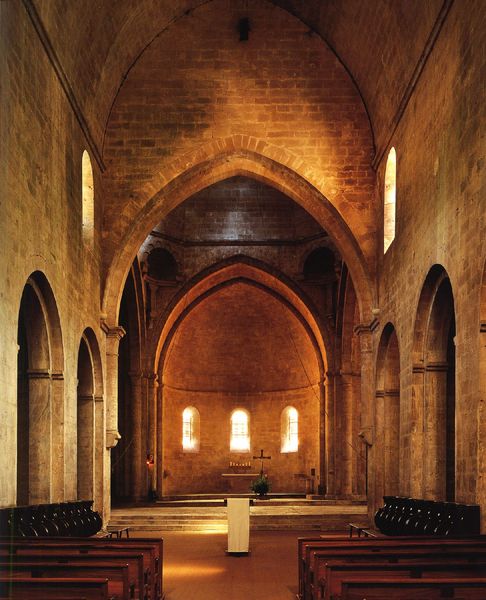
Titel: Zisterzienserabtei Sénanque
Standort: Gordes, Abtei von Sénanques (EU - F - Provence - Alpes - Côte-d’Azur)
Schlagwörter: gott, braun, fenster, licht, pfeiler, raum, säule, säulen, architektur, stein, innenraum, kirche, ruhe, bogen, mauer, rundbogen, stille, gestühl, foto, fotografie, photographie, bögen, harmonie, gewölbe, kreuz, mauerwerk, beten, gebet, altar, arkaden, bänke, hauptschiff, mittelschiff, obergaden, seitenschiff, spitzbogen, mauern, brauntöne, mittelalter, apsis, messe, romanik, chor, kapelle, joch, mittelalterlich, sakralbau, tonne, triumphbogen, bauwerk, tonnengewölbe, vierung, sitzreihen, chorgestühl, scheidbogen, spitztonne, licht säulen, gleichklang, besinnlichkiet